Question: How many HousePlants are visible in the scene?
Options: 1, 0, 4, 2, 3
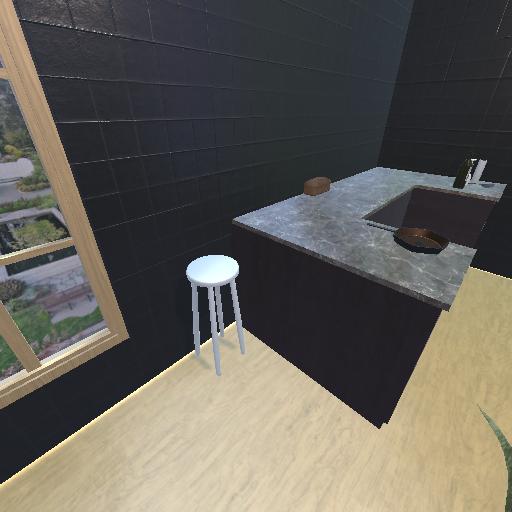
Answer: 1